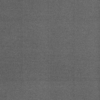
Label: dusty